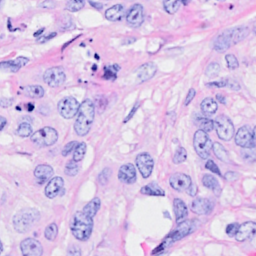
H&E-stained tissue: Breast